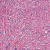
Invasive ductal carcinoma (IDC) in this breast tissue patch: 0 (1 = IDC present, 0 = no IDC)